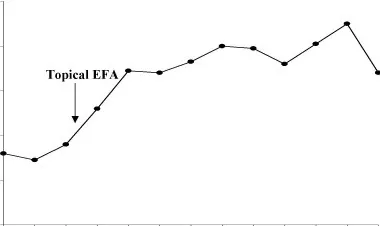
Essential fatty acid profile in maternal blood EFA: essential fatty acids, from sunflower seed oil. Measurement was made in the phospholipid fractions. 20:3(n-9): eicosatrienoic acid (ETA). 20:4(n-6): arachidonic acid (AA).
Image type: pathology (masson_trichrome)